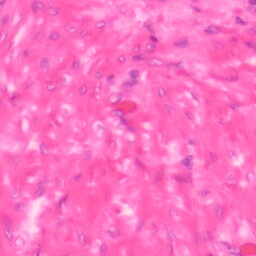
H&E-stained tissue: Colon